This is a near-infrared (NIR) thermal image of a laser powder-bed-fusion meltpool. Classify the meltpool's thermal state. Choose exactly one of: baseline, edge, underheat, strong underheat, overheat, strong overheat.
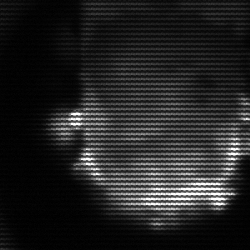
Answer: baseline